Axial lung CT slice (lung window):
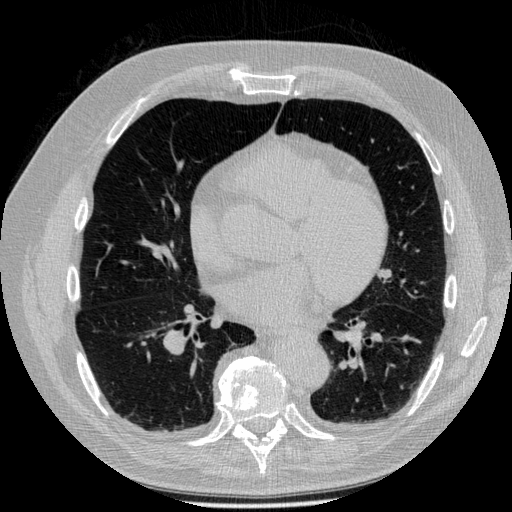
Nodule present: no